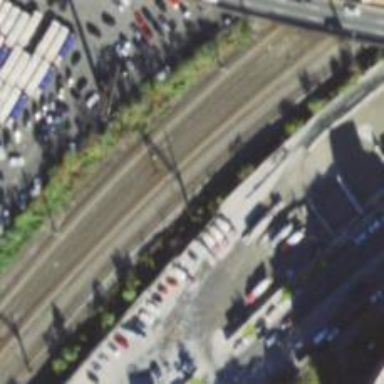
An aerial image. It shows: Railway yard.